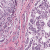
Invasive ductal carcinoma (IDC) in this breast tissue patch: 1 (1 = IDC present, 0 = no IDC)